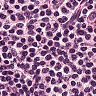
Metastatic tissue present: no